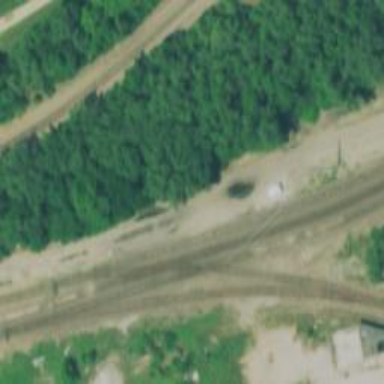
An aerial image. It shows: Railway junction.